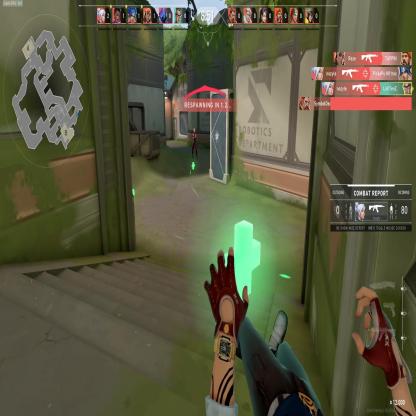
Label: enemy